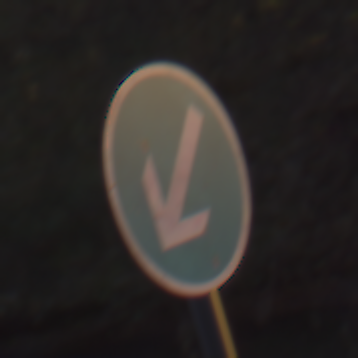
Verkehrszeichen: VorgeschriebeneVorbeifahrtLinks
Umgebung: Outdoor, Suburban
Tageszeit: Night
Wetter: PartlyCloudy
Licht: Artificial
Jahreszeit: NotSpecified
Kontrast: LowContrast